Aerial crown-view tile of a tropical tree (Barro Colorado Island, Panama), acquired 20250414:
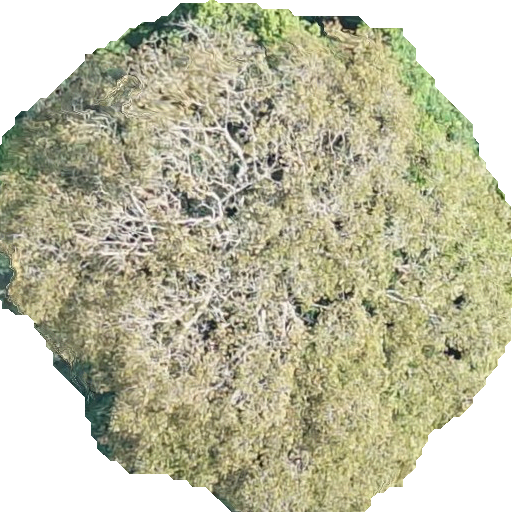
Species: Dipteryx oleifera
GBIF accepted scientific name: Dipteryx oleifera
Crown area: 306.307 m²